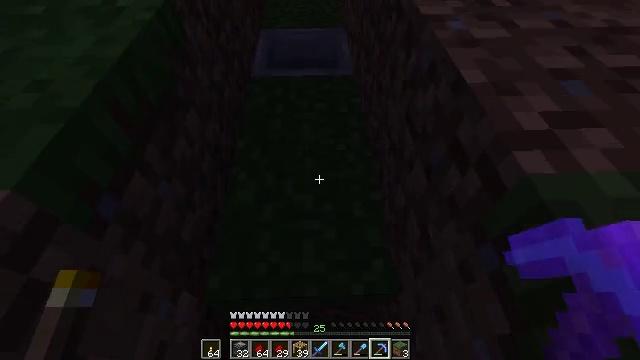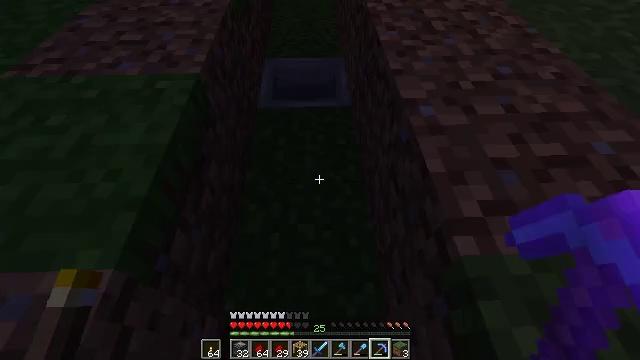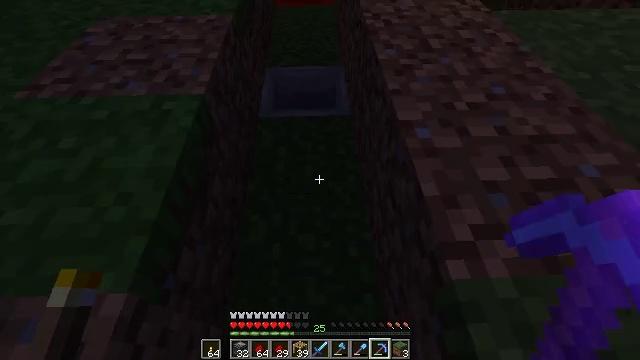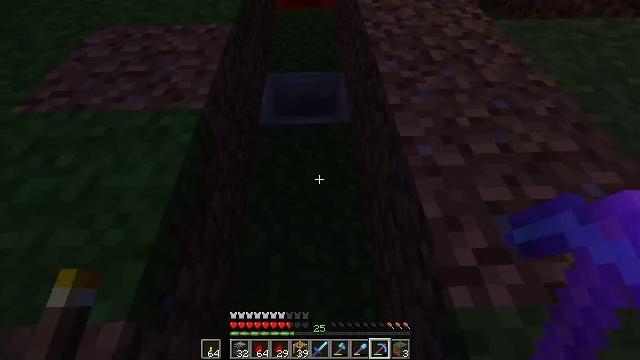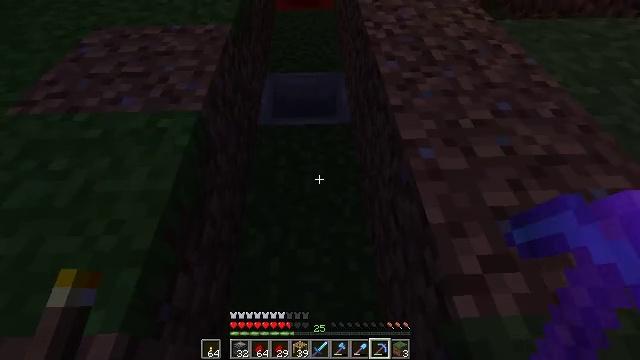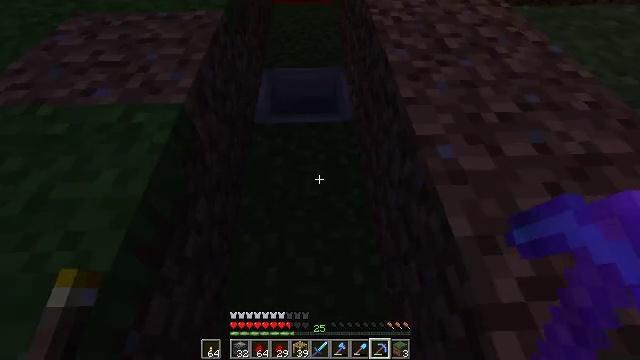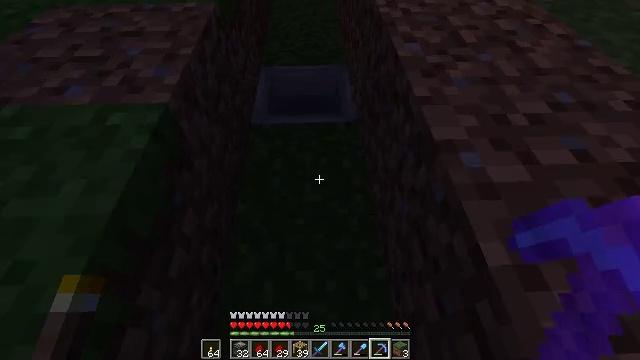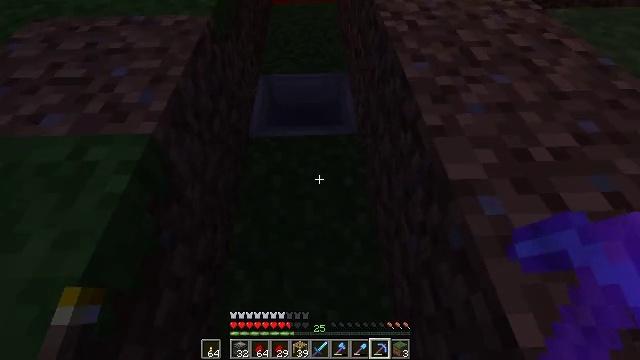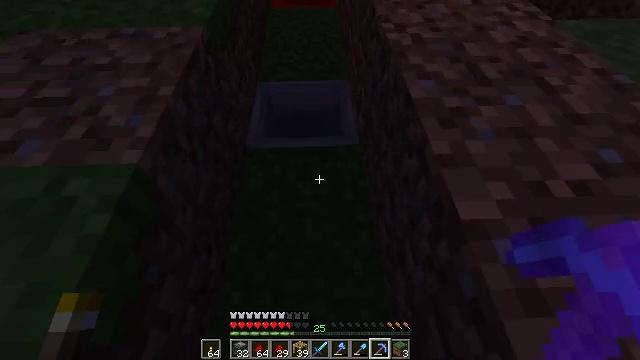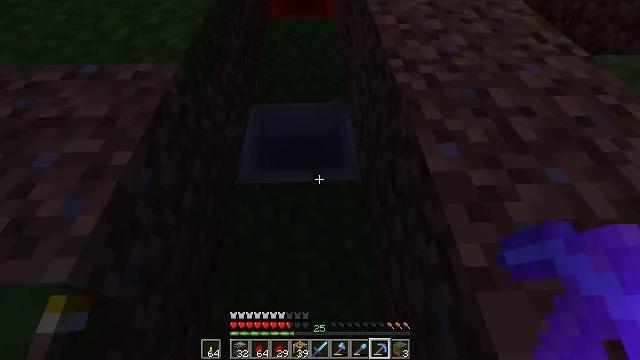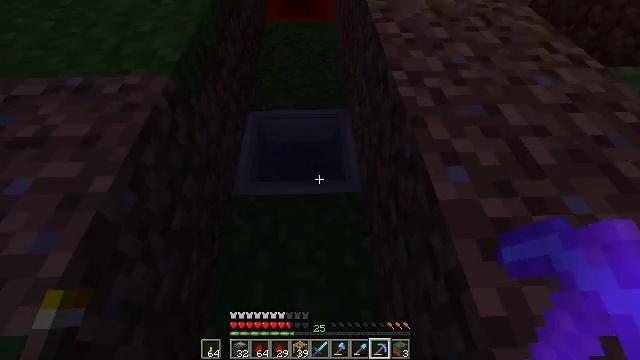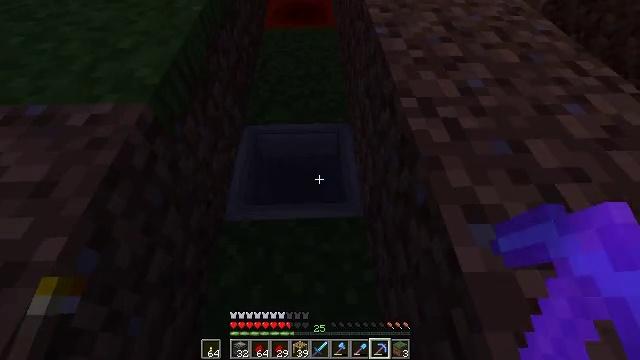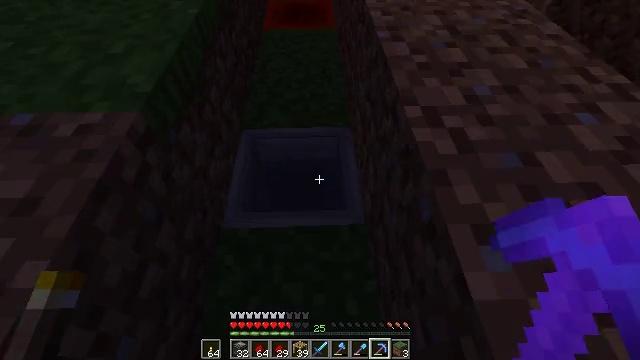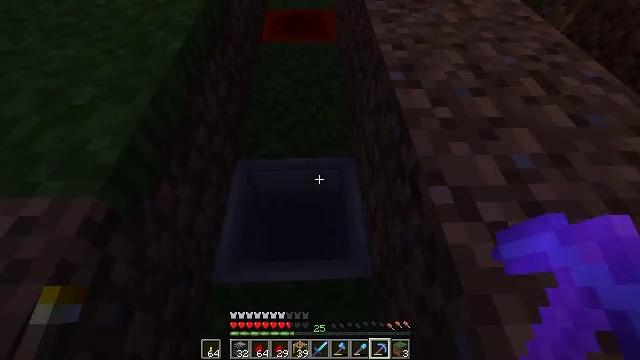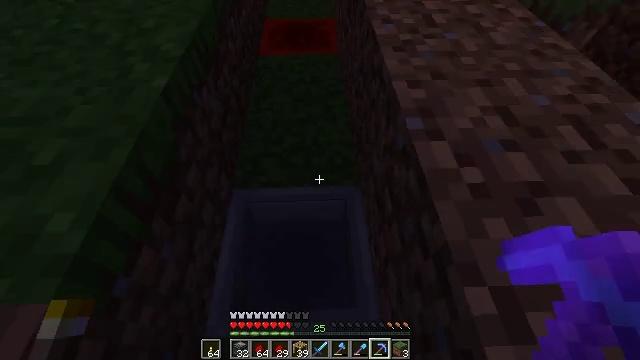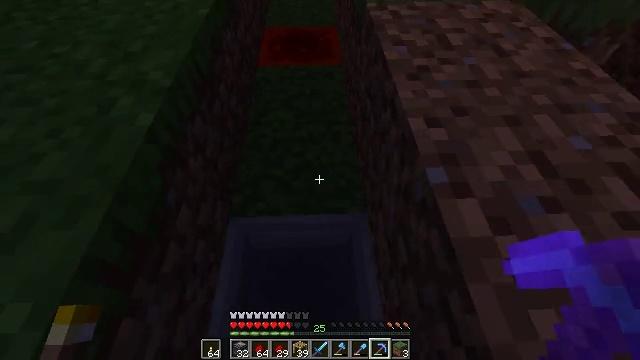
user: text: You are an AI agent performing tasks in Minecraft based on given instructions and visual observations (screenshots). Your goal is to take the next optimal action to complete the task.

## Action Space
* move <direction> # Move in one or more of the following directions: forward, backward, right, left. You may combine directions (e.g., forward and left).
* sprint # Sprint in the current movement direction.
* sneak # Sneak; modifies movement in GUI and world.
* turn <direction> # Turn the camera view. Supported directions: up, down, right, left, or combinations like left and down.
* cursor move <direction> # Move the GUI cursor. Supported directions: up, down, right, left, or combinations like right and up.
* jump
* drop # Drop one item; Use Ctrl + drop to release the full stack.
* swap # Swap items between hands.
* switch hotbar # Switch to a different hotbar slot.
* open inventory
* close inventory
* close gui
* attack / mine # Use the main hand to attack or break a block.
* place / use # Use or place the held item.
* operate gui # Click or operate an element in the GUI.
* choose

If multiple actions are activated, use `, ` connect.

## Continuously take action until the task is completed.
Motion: motion action
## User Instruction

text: Break the redstone block to use as materials.
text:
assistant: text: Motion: move forward, jump
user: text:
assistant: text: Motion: move forward, jump
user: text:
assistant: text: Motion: move forward
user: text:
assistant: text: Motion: move forward
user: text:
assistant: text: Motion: move forward
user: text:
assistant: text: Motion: move forward, sprint
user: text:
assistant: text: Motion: move forward, sprint
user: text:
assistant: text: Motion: move forward, sprint
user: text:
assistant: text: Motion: move forward, sprint
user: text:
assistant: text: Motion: move forward
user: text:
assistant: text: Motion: move forward
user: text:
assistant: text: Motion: move forward, sprint
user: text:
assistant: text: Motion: move forward, sprint
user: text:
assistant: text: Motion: move forward, sprint
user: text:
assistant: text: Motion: move forward
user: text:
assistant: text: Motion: move forward, turn left
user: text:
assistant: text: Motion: move forward
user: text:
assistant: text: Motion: move forward
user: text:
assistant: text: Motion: move forward
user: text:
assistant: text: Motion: move forward
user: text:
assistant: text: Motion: move forward
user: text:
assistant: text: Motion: move forward
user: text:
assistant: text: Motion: move forward
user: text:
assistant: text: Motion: move forward
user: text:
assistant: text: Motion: move forward
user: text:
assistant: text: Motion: turn left and down
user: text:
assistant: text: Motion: no_op
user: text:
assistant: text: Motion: no_op
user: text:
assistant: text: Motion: attack / mine
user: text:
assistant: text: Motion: attack / mine